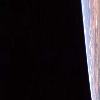
Label: space